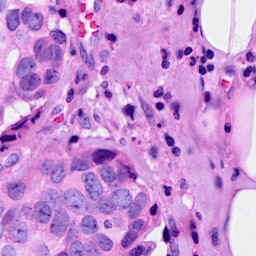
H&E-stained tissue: Breast